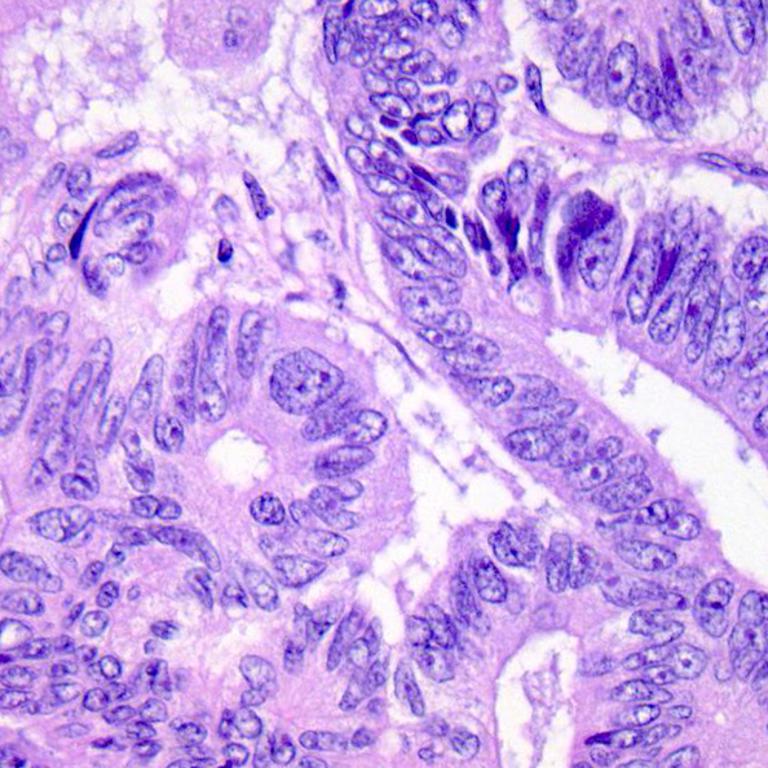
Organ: colon
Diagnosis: adenocarcinomas